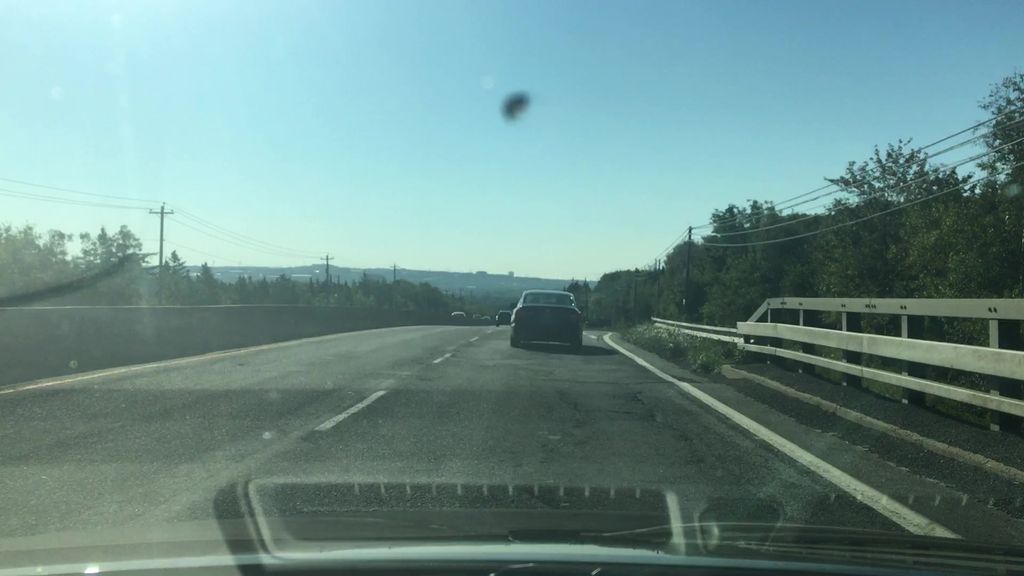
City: halifax